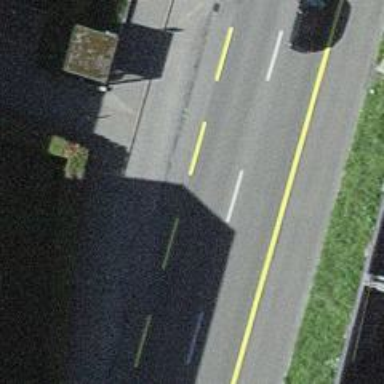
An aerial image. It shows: Public transport stop position.